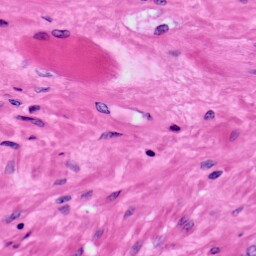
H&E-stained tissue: Prostate